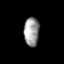
Tissue: prostate
Cell type: Fibroblasts
Senescence score: 0.868
Nuclear area (px): 432
Mean DAPI intensity: 154.292